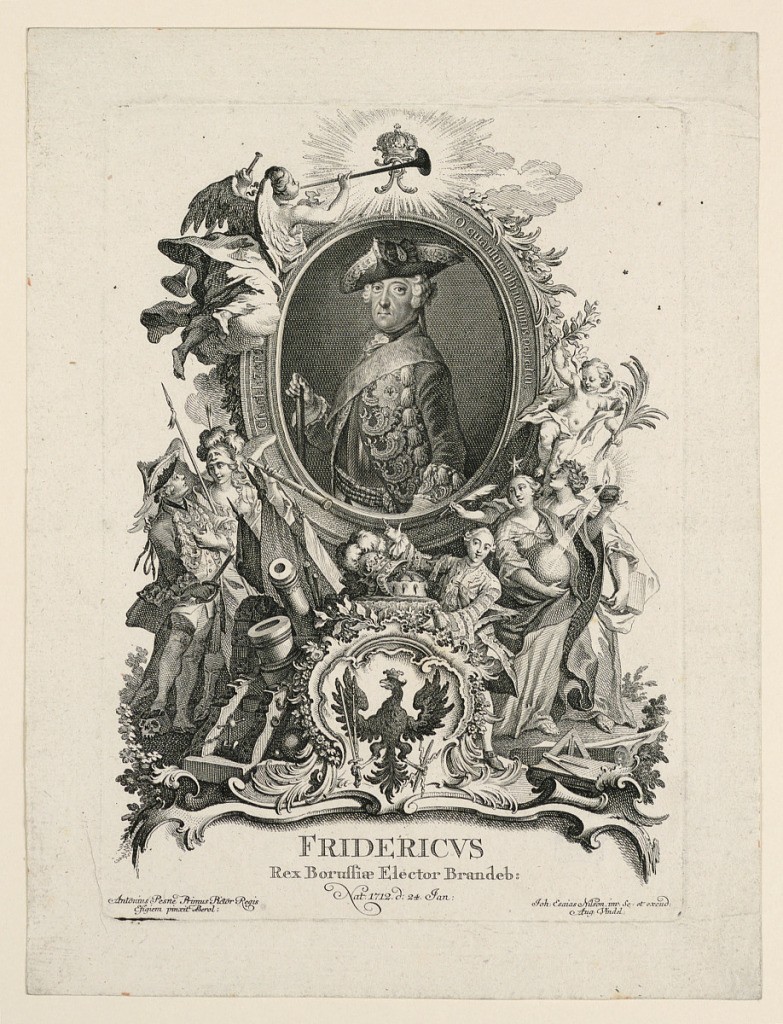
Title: Frederick the Great
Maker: Johann Esaias Nilson, German, 1721 - 1788
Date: ca. 1750
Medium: Etching on paper
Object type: Print
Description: An ovoidal painting of the of the king rises over the Prussian eagle, allegorical figures, weapons, and references to the Arts. A genius flies top left. Caption: "FRIDE-RICVS / Rex-Borussiae Elector Brandeb: Nat 1712. d. 24. Jan. / Antonius Pesne Primus Pictor Regis / Efigiem pinxit Berol[isae]"; "Joh. Esaias Nilson inv. Sc. Et excud. / Aug. Vindel."